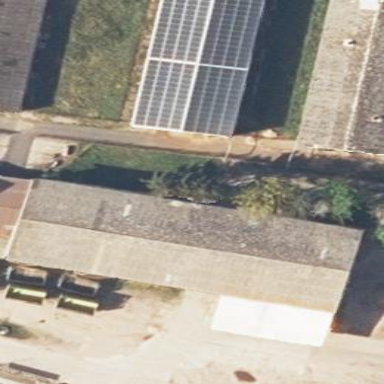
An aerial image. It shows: Farm building with gabled roof.